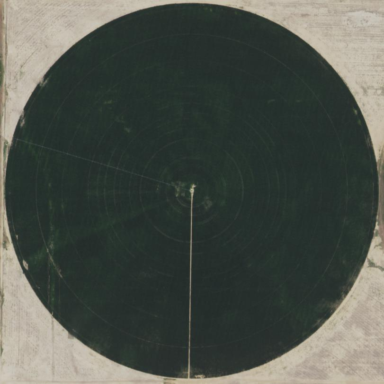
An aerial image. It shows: Farmland with pivot irrigation system.